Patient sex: F
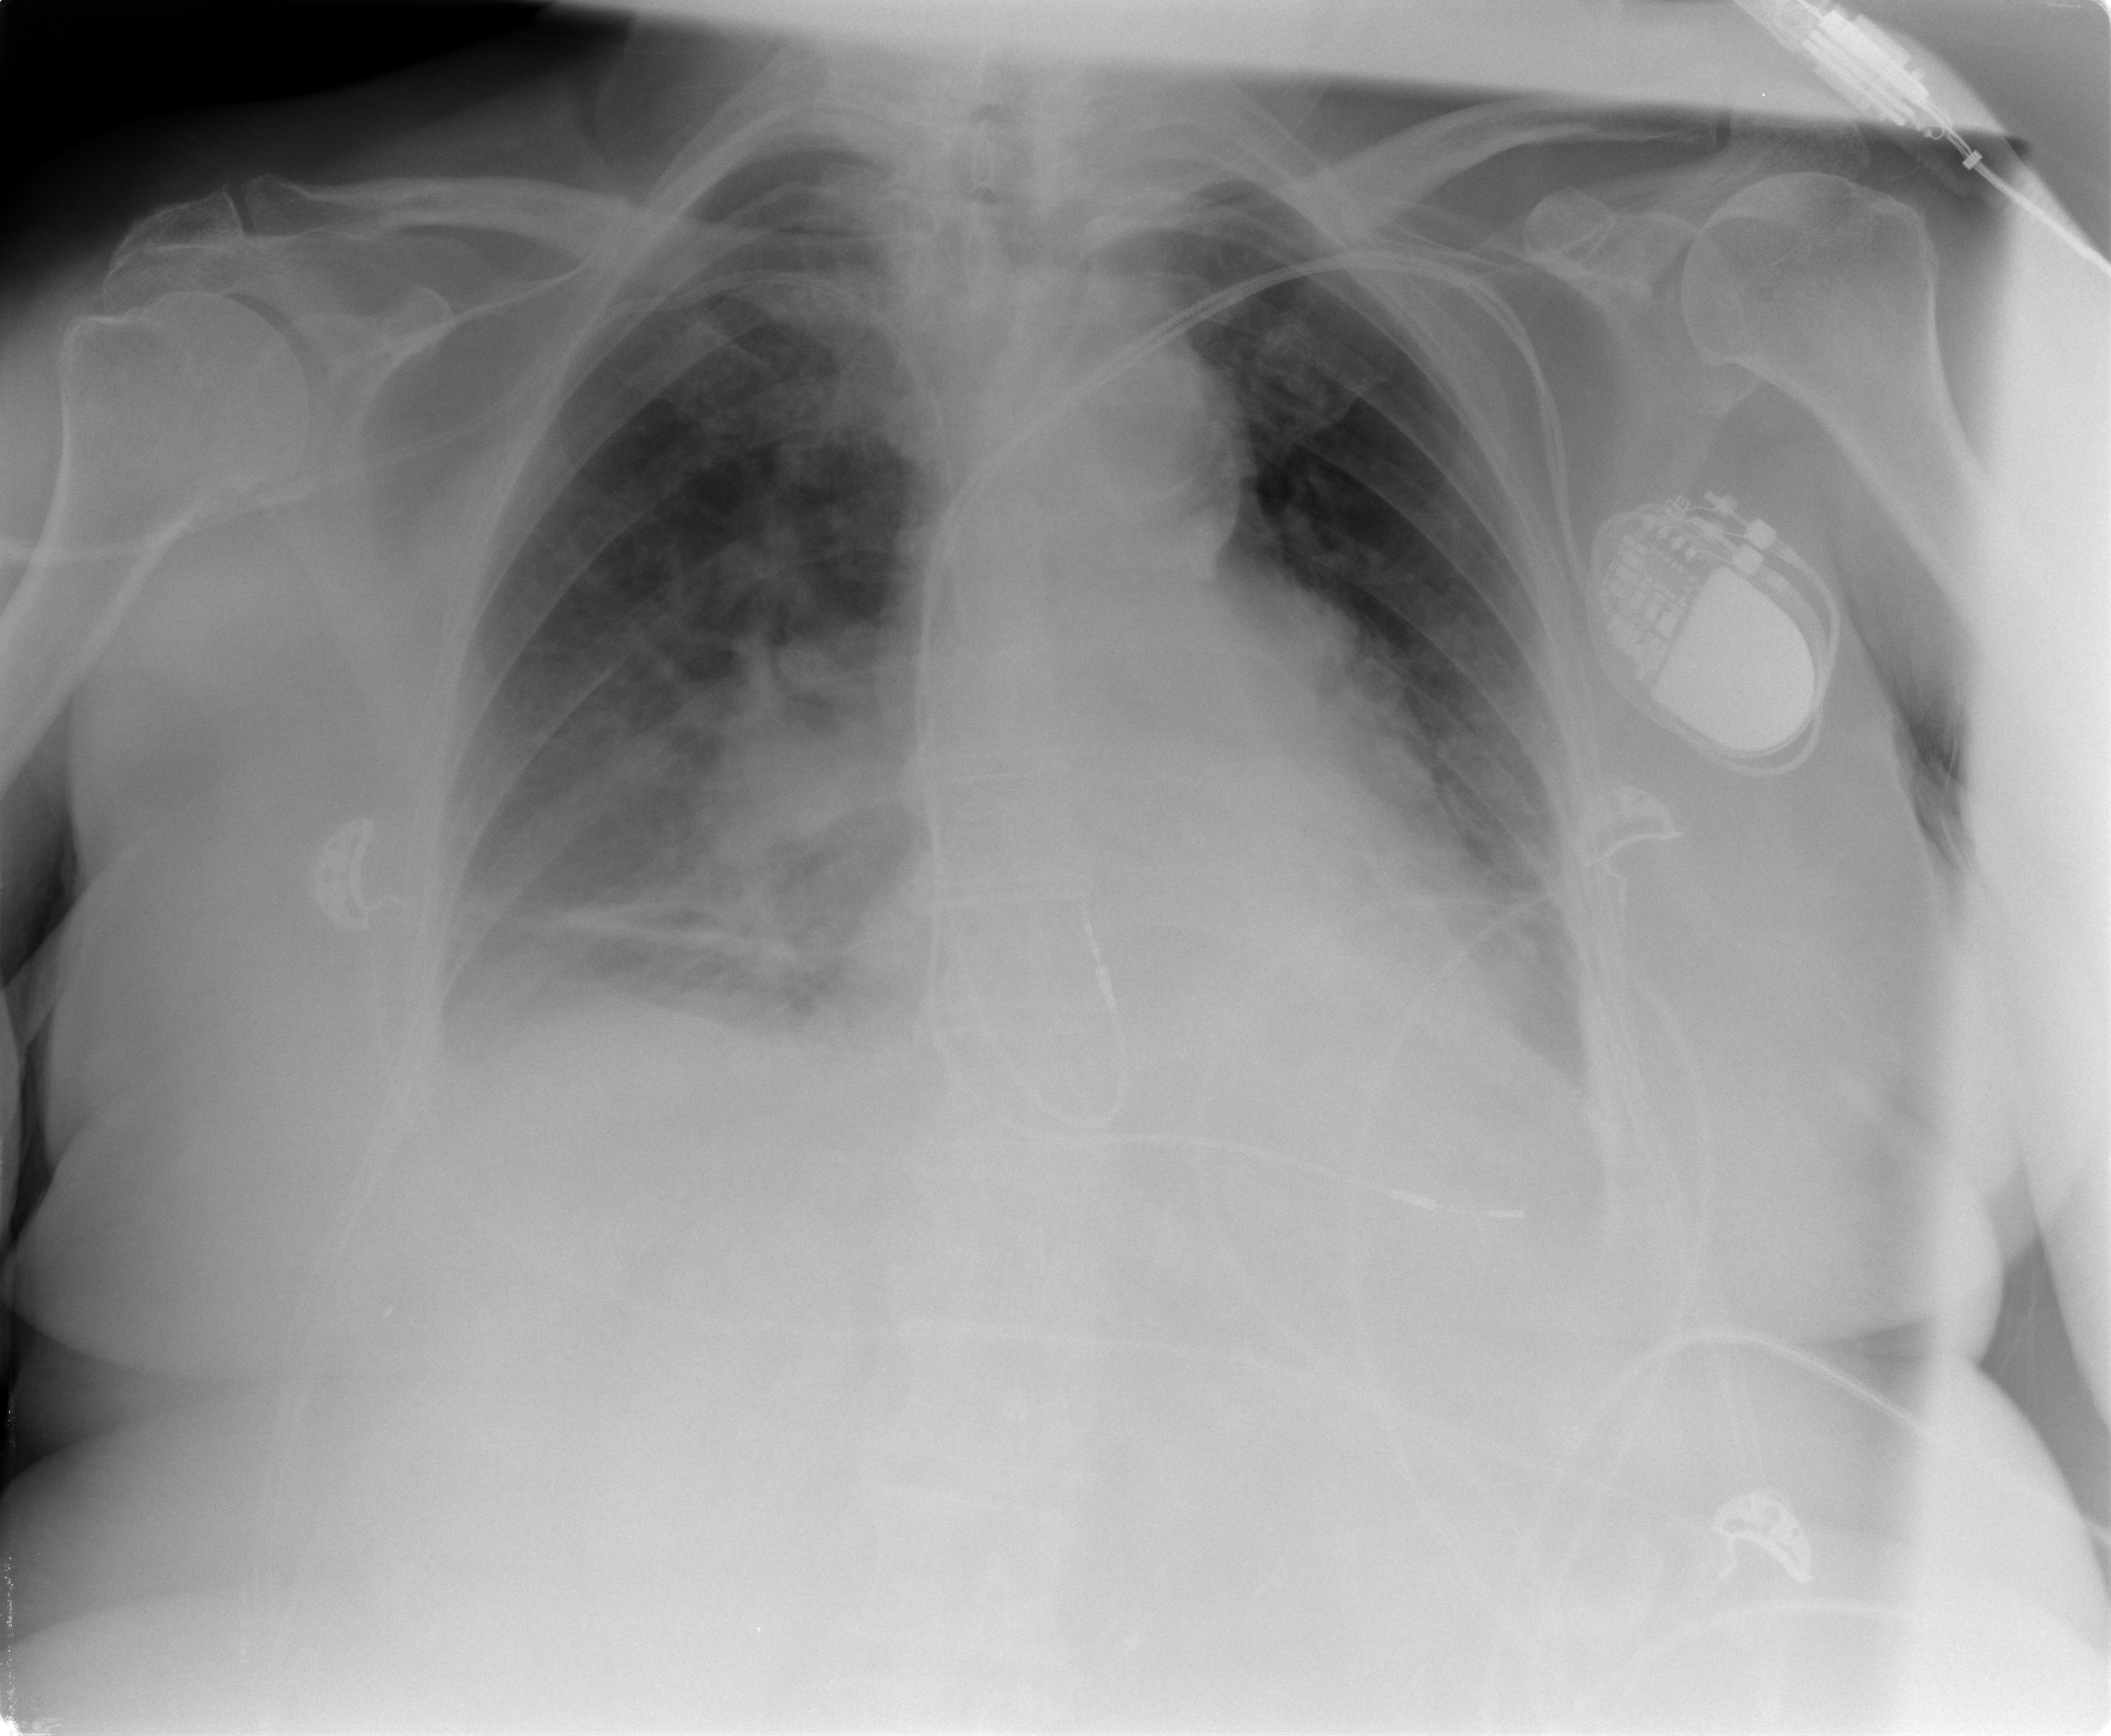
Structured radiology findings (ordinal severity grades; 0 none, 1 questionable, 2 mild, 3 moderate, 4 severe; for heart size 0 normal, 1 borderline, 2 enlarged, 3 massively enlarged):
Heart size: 2
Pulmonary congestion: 3
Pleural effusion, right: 2
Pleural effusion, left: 2
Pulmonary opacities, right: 2
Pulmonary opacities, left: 0
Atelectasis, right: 2
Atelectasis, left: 2